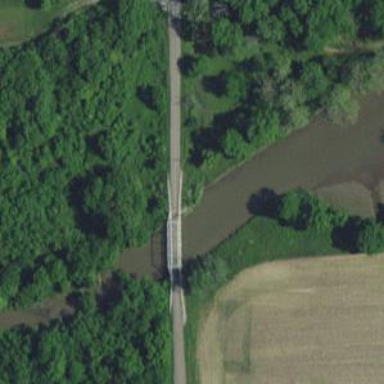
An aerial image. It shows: Unclassified road with truss bridge.